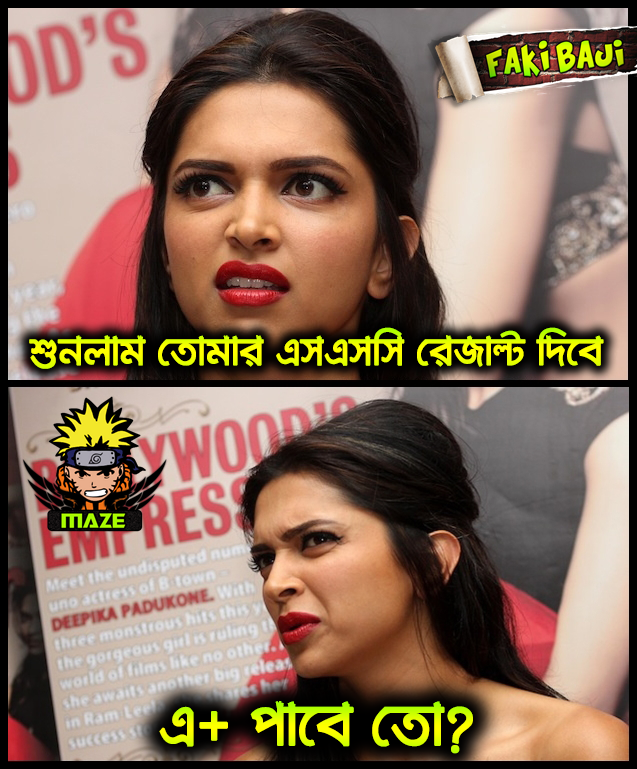
Text: শুনলাম তোমার এসএসসি রেজাল্ট দিবে এ+ পাবে তো?
Label: Non Hate